Aerial crown-view tile of a tropical tree (Barro Colorado Island, Panama), acquired 20250217:
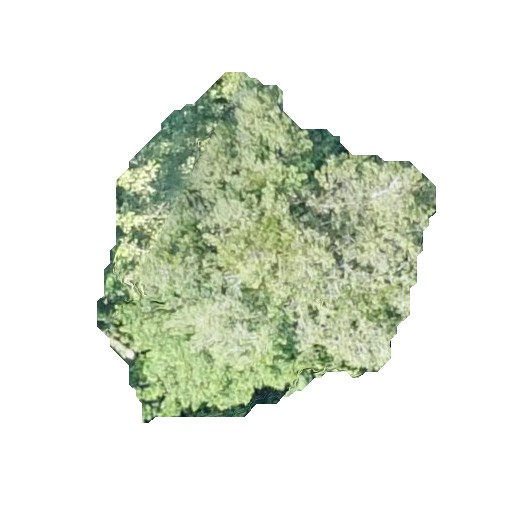
Species: Tabernaemontana arborea
GBIF accepted scientific name: Tabernaemontana arborea
Crown area: 118.993 m²